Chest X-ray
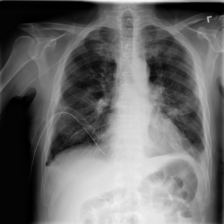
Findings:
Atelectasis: negative
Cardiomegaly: negative
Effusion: positive
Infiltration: negative
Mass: negative
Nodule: negative
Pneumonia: negative
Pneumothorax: negative
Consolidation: negative
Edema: negative
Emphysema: negative
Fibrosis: negative
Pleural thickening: negative
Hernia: negative